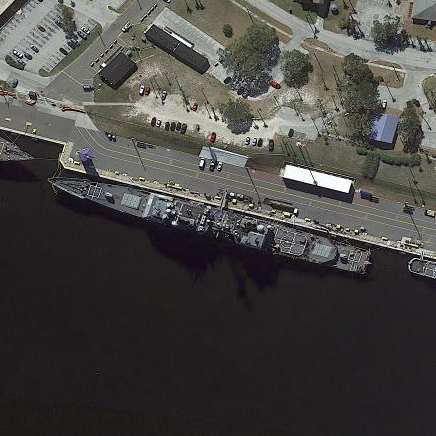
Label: Ticonderoga-class_cruiser